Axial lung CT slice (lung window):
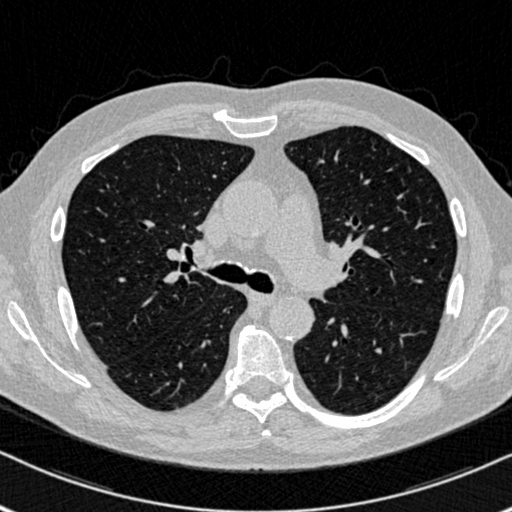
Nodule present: no